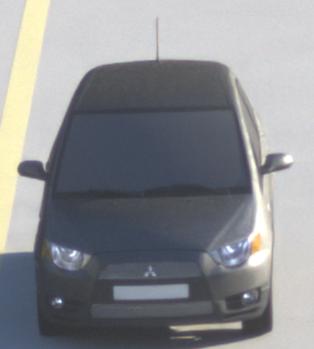
Make: Mitsubishi
Model: Colt 1.1
Detailed model: Colt (VI)
Model produced from: 2008/11
Model produced until: 2010/10
Doors: 3
Color: gray
Road condition: dry road
Daytime: sunrise or sunset
Contrast: medium contrast